Question: I am newbie to iPhone development. I have a Root.plist under Settings.bundl like below image.
While doing Adhoc testing with users. we used Item 0, Item 1, Item 2 for testing. because there is web service url in item1. Now we are planning to move this app to app store. So we dont need show this information settings to user. How can I hide these items to user? but we still need this info for app usage.

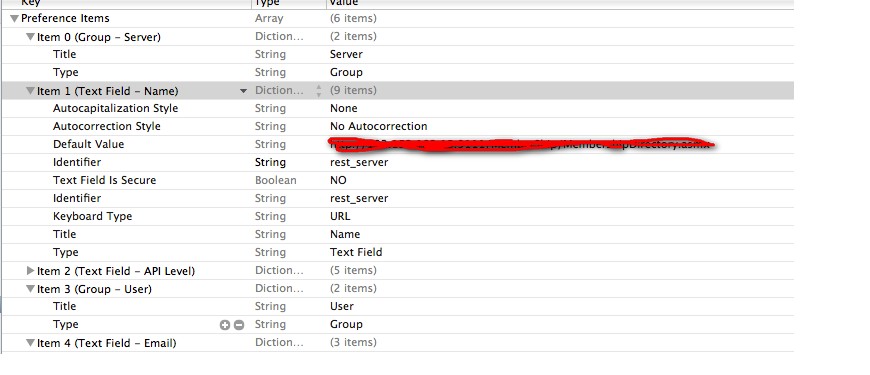
Answer: I recommend NSUserDefaults. When you set something in NSUserDefaults, it stays there until changed (between loads as well).
'''
NSUserDefaults *prefs = [NSUserDefaults standardUserDefaults];
'''
That creates an instance of NSUserDefaults and to add an object it's essentially a dictionary...
'''
[prefs setObject:@"NO" forKey:@"didCrash"];
'''
Good luck!